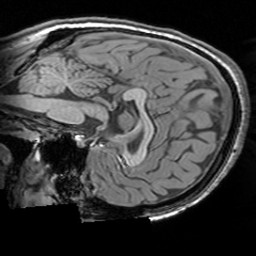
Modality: T1w
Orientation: sagittal
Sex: female
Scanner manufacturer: siemens
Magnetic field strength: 3 T
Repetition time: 1.63 s
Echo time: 0.00311 s